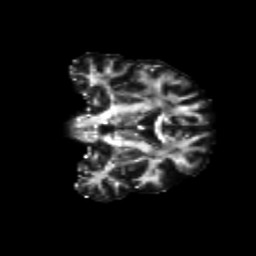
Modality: FA
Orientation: coronal
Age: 56
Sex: male
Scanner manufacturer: siemens
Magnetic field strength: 3 T
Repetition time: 8.6 s
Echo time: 0.095 s